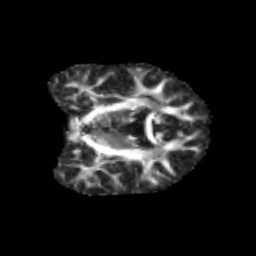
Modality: FA
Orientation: coronal
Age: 12
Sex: male
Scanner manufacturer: siemens
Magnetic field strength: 3 T
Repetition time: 3.8 s
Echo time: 0.07 s